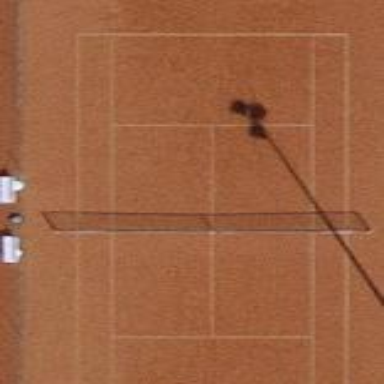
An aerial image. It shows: Tennis court in leisure pitch.